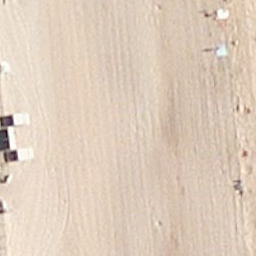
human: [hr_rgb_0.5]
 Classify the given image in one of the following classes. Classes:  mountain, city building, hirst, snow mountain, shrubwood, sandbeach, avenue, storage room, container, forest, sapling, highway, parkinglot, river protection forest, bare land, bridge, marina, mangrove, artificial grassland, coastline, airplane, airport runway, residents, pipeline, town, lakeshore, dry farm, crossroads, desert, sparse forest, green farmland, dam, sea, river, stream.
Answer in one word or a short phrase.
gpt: sandbeach